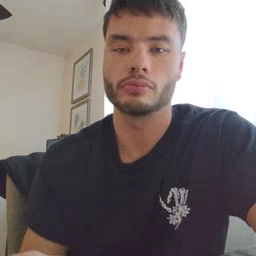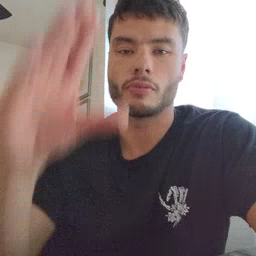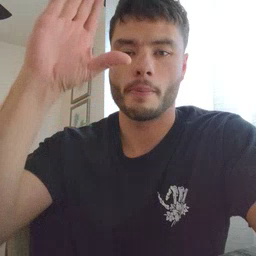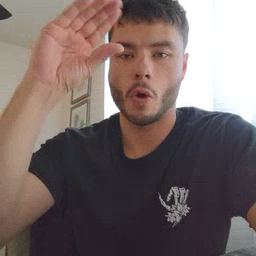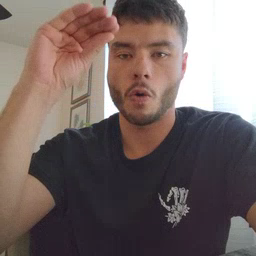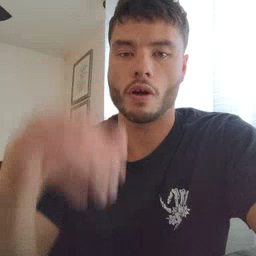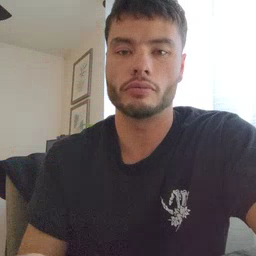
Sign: boy